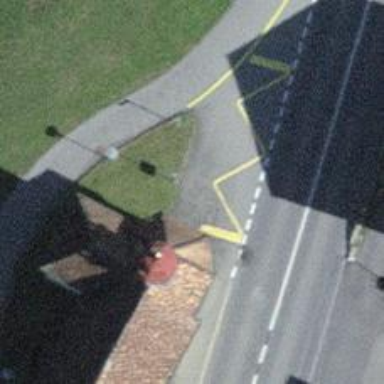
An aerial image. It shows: Bus stop with platform for public transport.